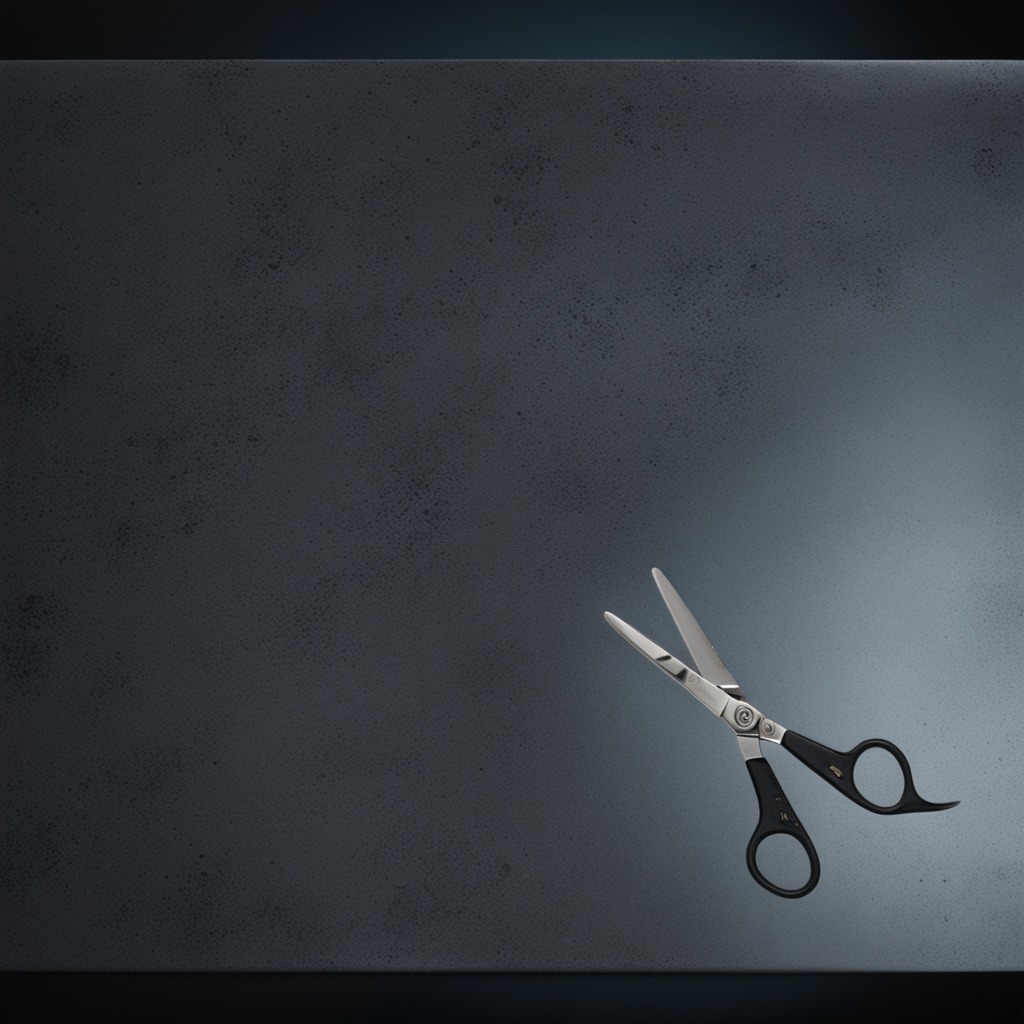
A scissor lying on a clean granite table inside a workshop at night dim ambient light soft shadows worn but